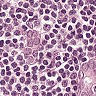
Metastatic tissue present: yes